Question: I have a ajax script that on occations can take from 10-30 seconds to execute. During its execution of a PHP file, the PHP script sets a session parameter to different states. The idea behind this is to have a second ajax run async with the first, to update the current workflow.
To do this I am using the following with ajaxStart and ajaxStop:
'''
function getScriptState(){
$.ajax({
url : "/modules/core.iris/ajax/getState.ajax.php",
type : "GET",
dataType : "json",
async : true,
global: false,
success : function (d){
if( $('#statusMsg').length !== 0 ){
if( typeof d.statusMsg !== "undefined" ){
$('#statusMsg').html( d.statusMsg );
}
}
}
});
}
function clearScriptState(){
$.ajax({
url : "/modules/core.iris/ajax/clearState.ajax.php",
...
});
}
var loaderMsg = null;
$( document ).ajaxStart(function() {
getScriptState();
loaderMsg = setInterval( getScriptState, 500 );
});
$( document ).ajaxStop(function() {
clearScriptState();
clearInterval( loaderMsg );
});
'''
The script calling the longrunning PHP script is as follows:
'''
$.ajax({
url : "/modules/core.wages/ajax/wagesLines.ajax.php",
async : true,
type : "POST",
data: weeks,
dataType: "json",
success : function(d){
....
'''
The problem is, that getScriptState() isnt actually running async with the above script. It actually doesnt return the state until a millisecond before the longrunning ajax call has finished.
From my console log when it finishes, it looks like it has run twice before longrunning script has finished, but this doesnt reflect in the DOM.
Here is a picture of the network timeline in chrome. Showing the getState getting called once, then the result of wageLines.ajax.php is run, and then getState is run again several times. Those several times should infact be before the wageLines.ajax.php since it was not finished fetching the data:

As shown in this screenshot, the problem is that all of the calls to getState.ajax.php are being run until the wagesLines.ajax.php is done. So no matter if getState.ajax.php only takes 100ms to execute, it doesnt finish until wagesLines.ajax.php does.
Anyone got any ideas?
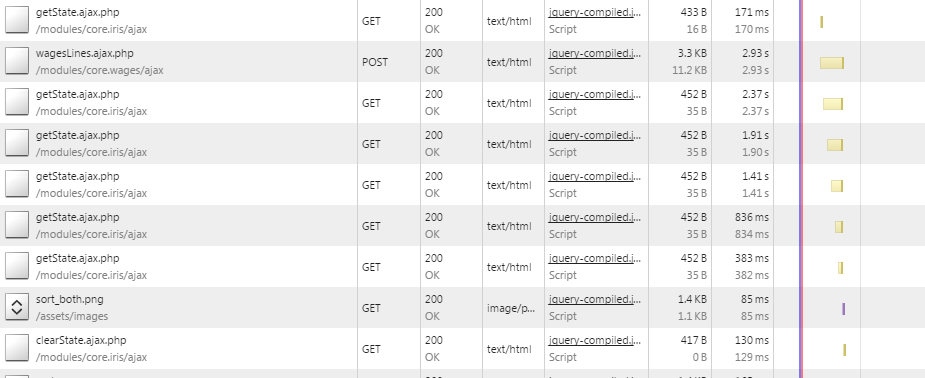
Answer: This problem occurs due to the fact that both scripts being called are trying to access the same PHP session.
PHP by default locks the session until the script is finished.
It can be fixed by using 'session_write_close()'.
Reference: <URL>